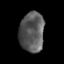
Tissue: prostate
Cell type: Epithelial cells
Senescence score: 0.3052
Nuclear area (px): 966
Mean DAPI intensity: 89.664